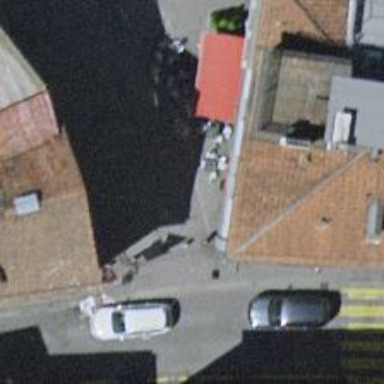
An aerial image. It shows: Bollard barrier.